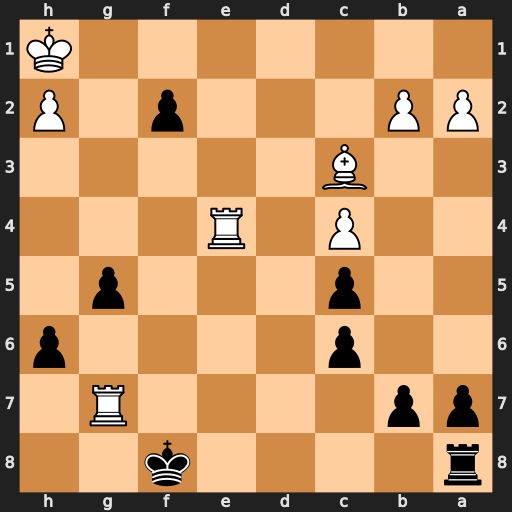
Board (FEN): r4k2/pp4R1/2p4p/2p3p1/2P1R3/2B5/PP3p1P/7K
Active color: b
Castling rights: -
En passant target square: -
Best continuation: f1=Q#